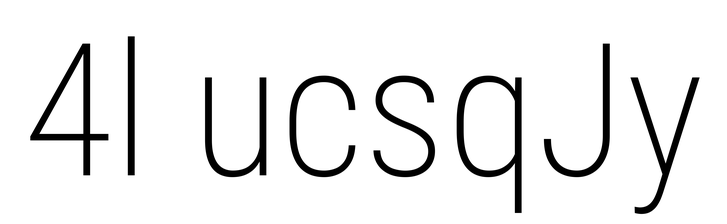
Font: Roboto_Condensed_ExtraLight